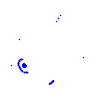
Particle: electron